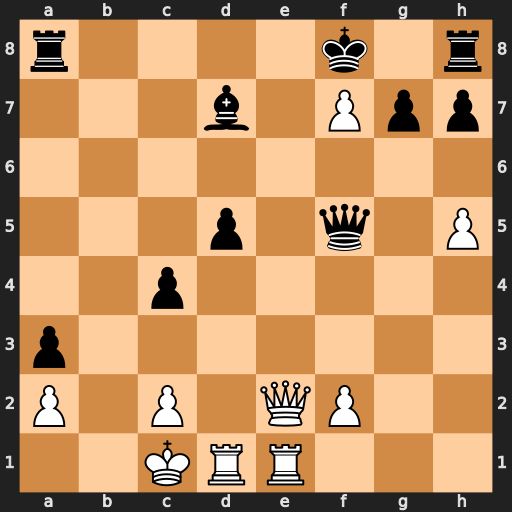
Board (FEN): r4k1r/3b1Ppp/8/3p1q1P/2p5/p7/P1P1QP2/2KRR3
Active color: w
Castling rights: -
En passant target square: -
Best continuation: Qe7#